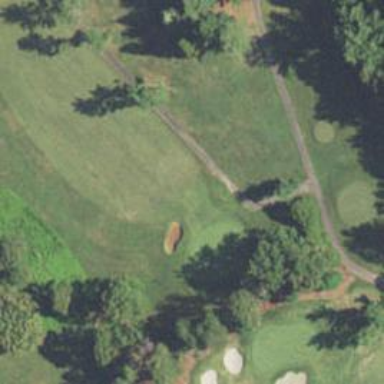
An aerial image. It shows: View of golf hole.